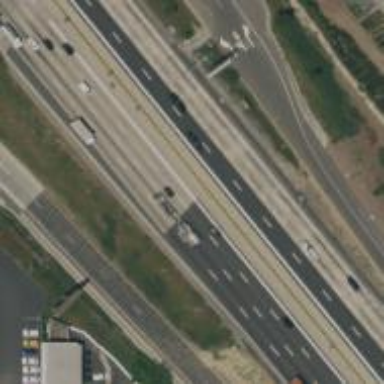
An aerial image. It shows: View of motorway.